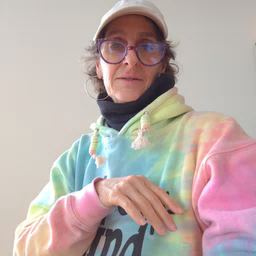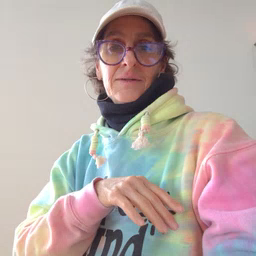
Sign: fireman